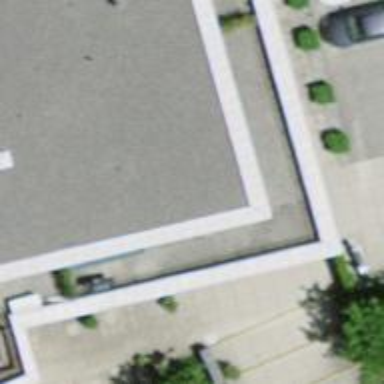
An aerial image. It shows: Restaurant.